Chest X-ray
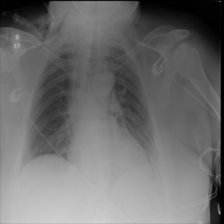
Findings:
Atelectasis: negative
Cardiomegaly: negative
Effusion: negative
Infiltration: negative
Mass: negative
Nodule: negative
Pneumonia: negative
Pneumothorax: negative
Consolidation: negative
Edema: negative
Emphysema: positive
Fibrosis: negative
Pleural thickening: negative
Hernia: negative